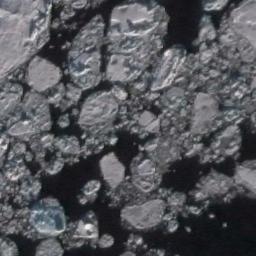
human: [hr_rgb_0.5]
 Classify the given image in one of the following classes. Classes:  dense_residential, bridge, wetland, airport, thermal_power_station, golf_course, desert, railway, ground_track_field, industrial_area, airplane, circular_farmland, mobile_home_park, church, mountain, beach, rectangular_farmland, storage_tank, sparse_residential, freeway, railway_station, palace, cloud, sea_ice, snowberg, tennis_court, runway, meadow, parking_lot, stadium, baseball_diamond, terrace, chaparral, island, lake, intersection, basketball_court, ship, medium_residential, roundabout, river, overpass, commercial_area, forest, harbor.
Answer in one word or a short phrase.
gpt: sea_ice